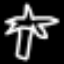
Label: palm tree